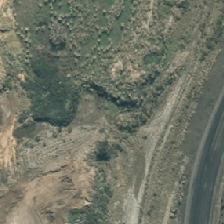
Land cover: low_producing_grassland